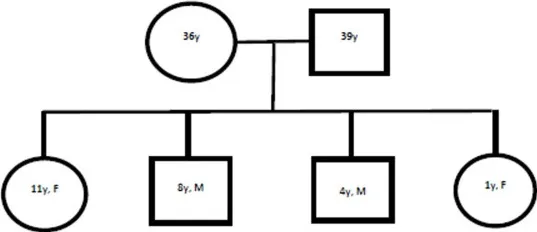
family pedigree of cases 3 and 4 showing the results of molecular genetic testing and the phenotype of all four children.
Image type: radiology (x_ray)